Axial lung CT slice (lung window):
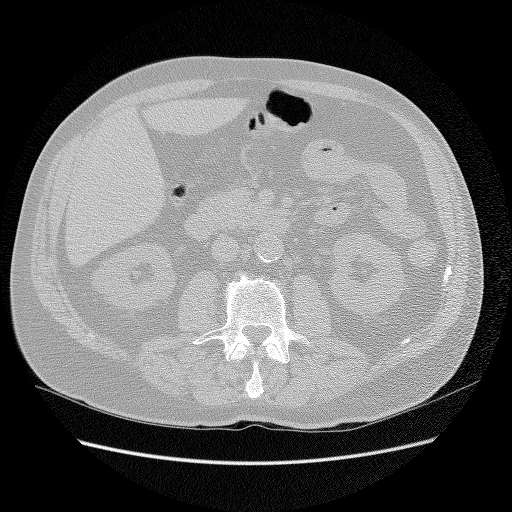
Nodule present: no